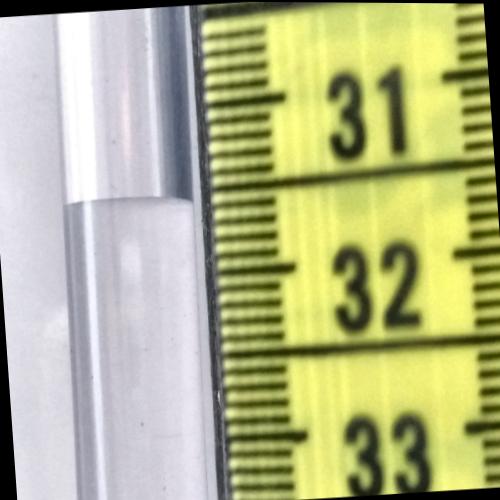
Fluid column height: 31.6 cm